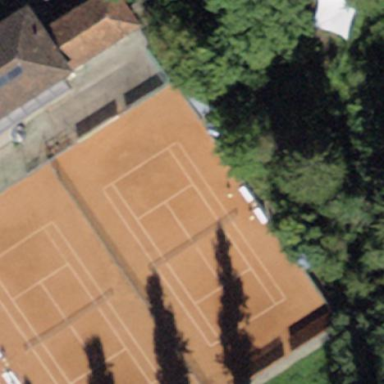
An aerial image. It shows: Tennis court on pitch designated for leisure land.